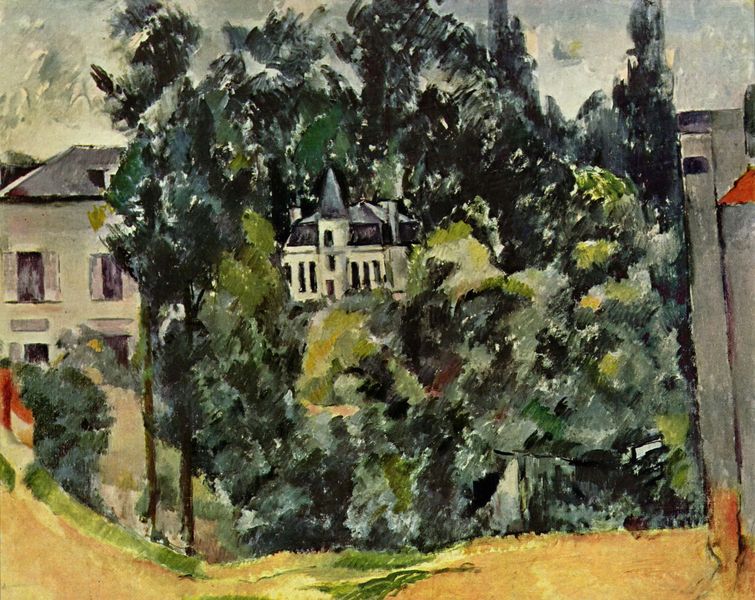
Titel: Schloß von Marines
Künstler: Paul Cézanne
Standort: New York (New York)
Institution: Collection J.K. Thannhauser
Schlagwörter: baum, blau, blätter, dunkel, gemälde, himmel, schatten, wolken, aquarell, bäume, cezanne, gelb, grün, impressionismus, kirchner, landschaft, ocker, sand, stadt, ausschnitt, braun, fenster, frankreich, grau, hell, licht, schwarz, strasse, weiss, ölbild, anlage, dach, gebäude, gras, haus, park, rasen, rot, schloss, weg, wiese, expressionismus, malerei, öl, häuser, natur, stamm, busch, büsche, gebüsch, kirche, pflanzen, wald, fensterläden, reiter, turm, garten, bewegt, sommer, fassade, ort, perspektive, abstrakt, dorf, dächer, giebel, mauer, dunkelgrün, farbe, hellgrün, schattierungen, regentag, frühling, tor, abstrahiert, penis, fensterladen, dachfenster, leinwand, pinselstrich, villa, eck, landhaus, buschwerk, rotbraun, dickicht, blattwerk, laubbäume, verborgen, grundstück, zipfel, baumhaus, grüntöne, anger, münter, taches, blauer, straßenkreuzung, sträuche, naturbild, expressinismus, geheim, adolf, fesnterläden, gfhgfh, ghtr, htrh, straßenbild, trhtrhgfh, wäldchen7haus